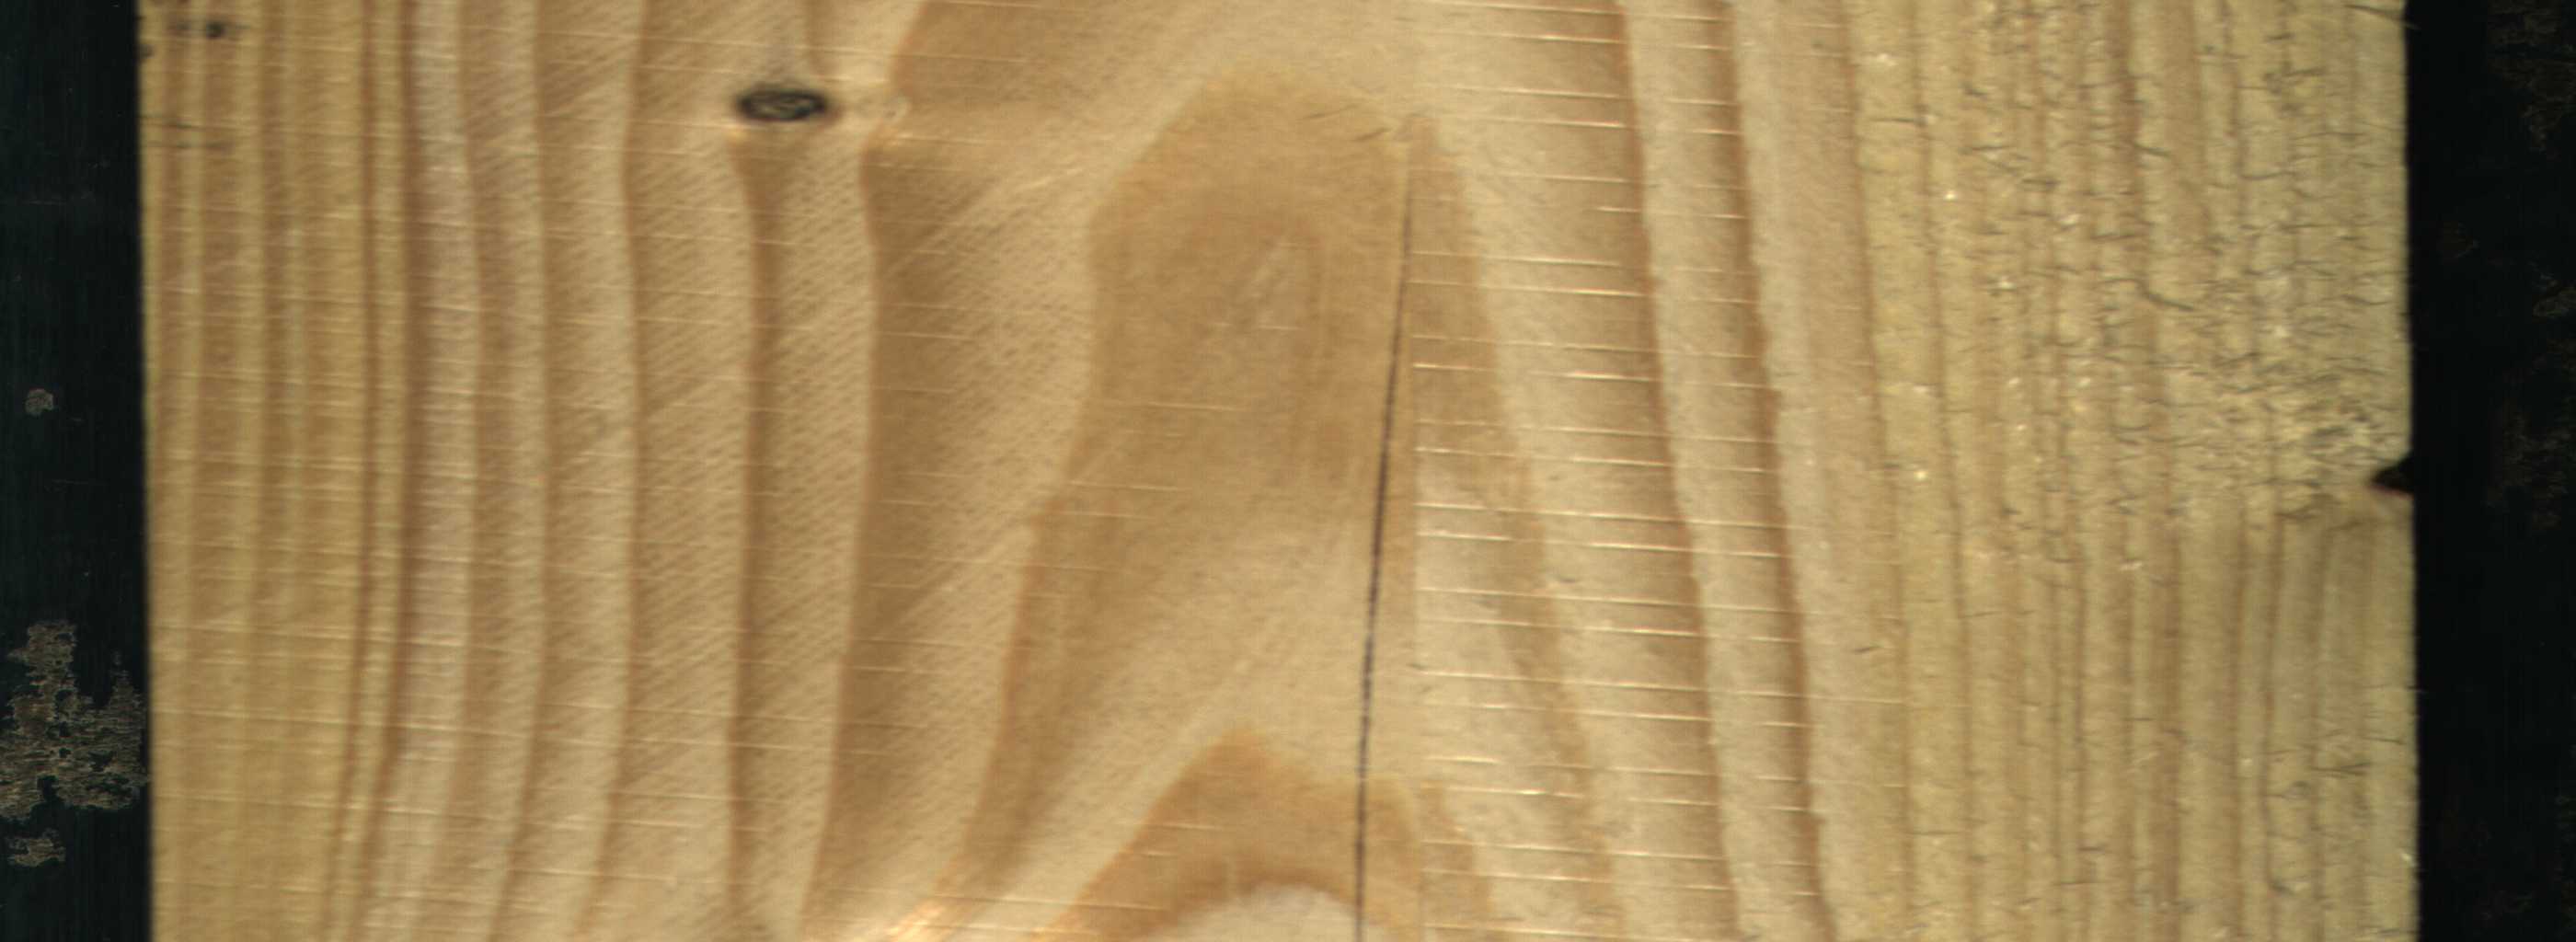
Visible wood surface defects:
Crack
Knot_missing
Dead_Knot